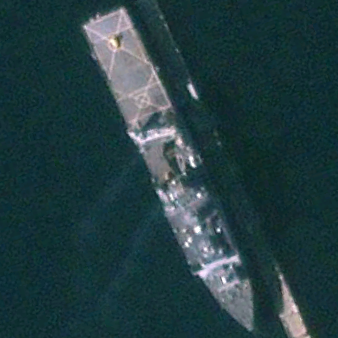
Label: combat